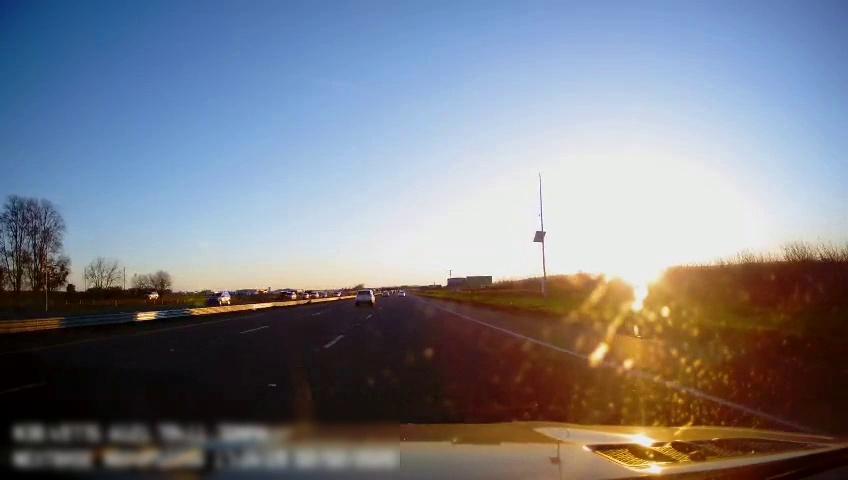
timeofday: Day
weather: Sunny
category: Drivable Space
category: Vehicles | SUV
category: Vehicles | SUV
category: Vehicles | SUV
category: Lanes | Alternate Lane
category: Lanes | Alternate Lane
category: Lanes | Current Lane
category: Lanes | Alternate Lane
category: Traffic | Signs